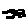
Label: cloud